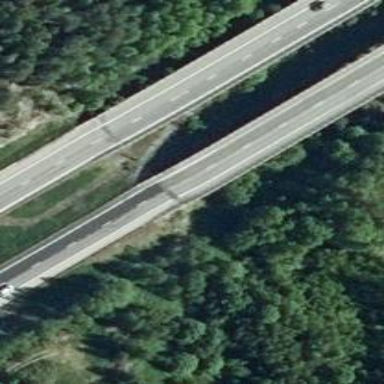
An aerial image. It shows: Motorway.